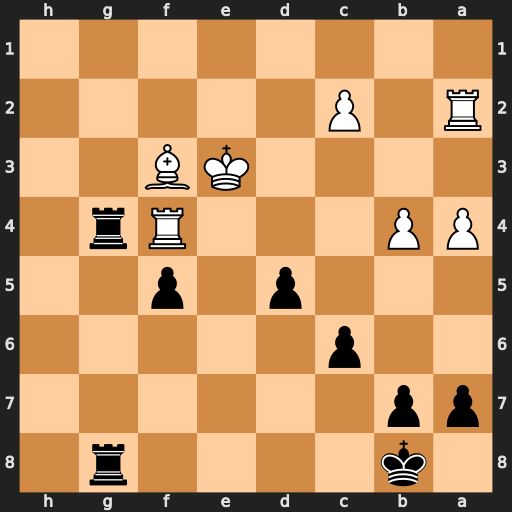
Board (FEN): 1k4r1/pp6/2p5/3p1p2/PP3Rr1/4KB2/R1P5/8
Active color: b
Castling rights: -
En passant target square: -
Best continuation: Re8+ Kf2 Rxf4